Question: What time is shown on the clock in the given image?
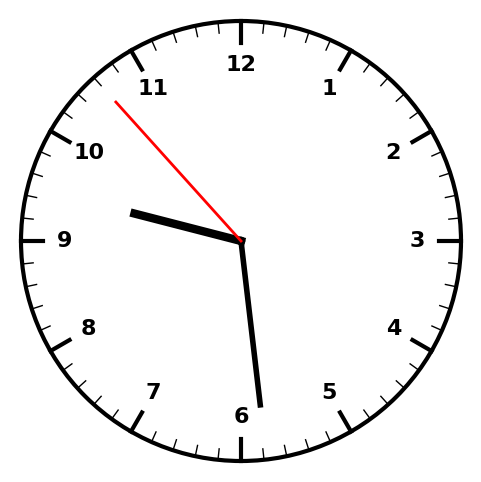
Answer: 09:28:53